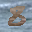
Label: 8